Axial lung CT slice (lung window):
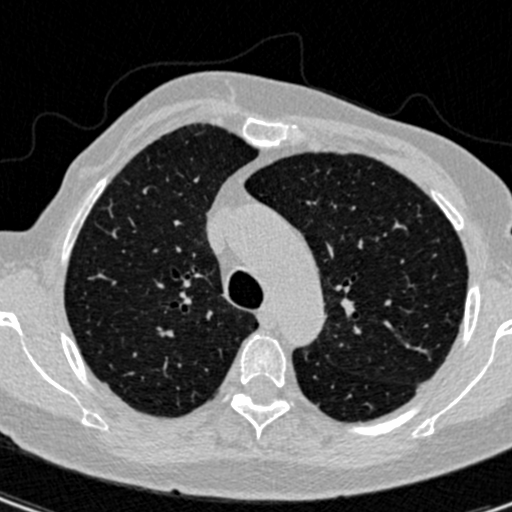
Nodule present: no